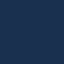
Land use / land cover: SeaLake